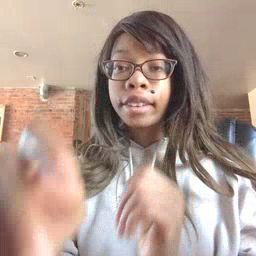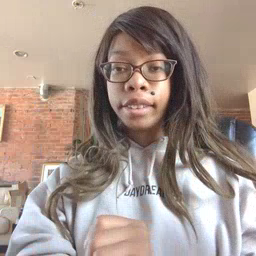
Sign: smile